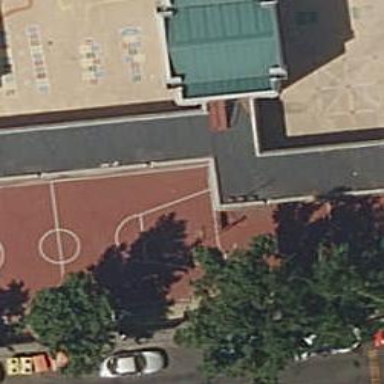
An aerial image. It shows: Kindergarten.